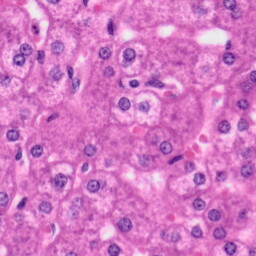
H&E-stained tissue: Liver